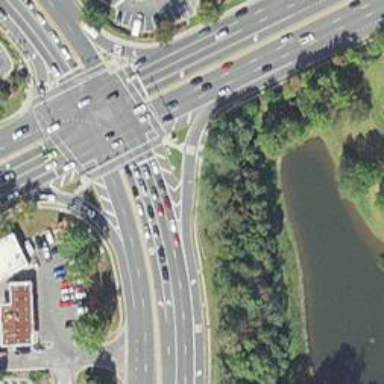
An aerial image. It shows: Marked road crossing.